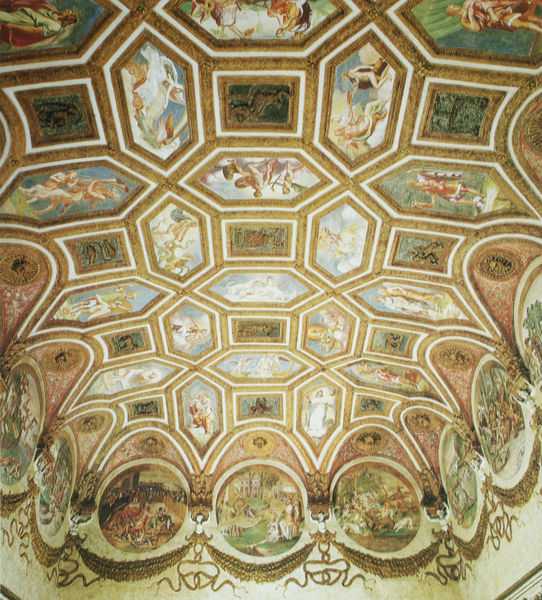
Titel: Camera dei Venti, Decke
Künstler: Anselmo de Ganis
Standort: Mantua
Institution: Palazzo Te
Schlagwörter: blau, gemälde, himmel, mann, nackt, weiß, frauen, grün, menschen, braun, bunt, frau, licht, männer, pastell, schmuck, szene, dach, rot, fächer, malerei, ornament, barock, rahmen, innenraum, feld, felder, kirche, gold, decke, innen, paar, personen, girlande, schleifen, nlick, rund, engel, hellblau, farbig, bilder, bogen, farben, saal, figuren, kuppel, szenario, detail, ornamente, verzierung, stuck, nackte, foto, fotografie, photographie, gewölbe, eckig, medaillon, rechteck, kreise, mythologie, girlanden, photo, verziert, quadrate, rauten, fresken, kapelle, kasetten, kassetten, kassettendecke, deckengemälde, fresko, bänder, bemalung, ornamentik, szenen, sechseck, kassette, paare, deckenmalerei, kriche, gliederung, kassetierung, medaillons, facetten, tafeln, prunkvoll, tuck, deckenfresko, deckengewölbe, kasstten, bildfeld, gefache, verzierunf, dachmalerei, fi